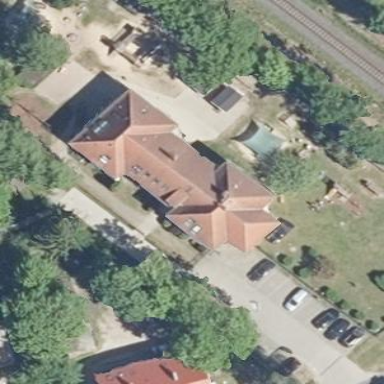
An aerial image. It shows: Kindergarten building.